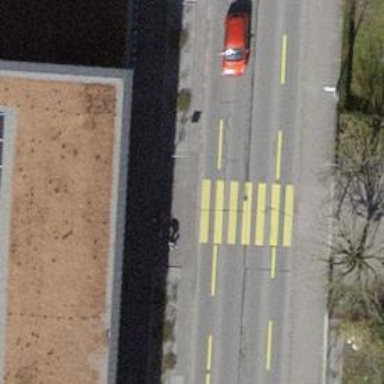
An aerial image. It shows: Marked road crossing.